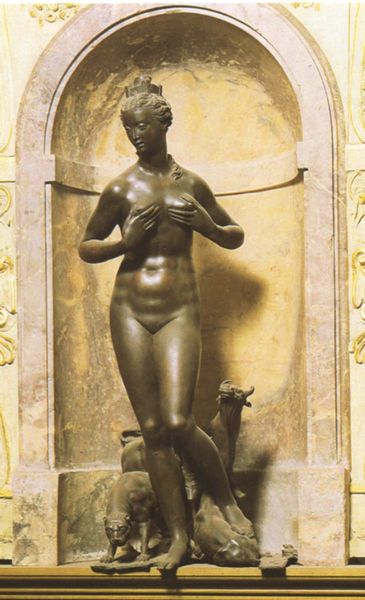
Titel: Ops, Göttin des Überflusses
Künstler: Bartolomeo Ammannati
Standort: Florenz, Palazzo Vecchio (EU - I - Toskana)
Schlagwörter: akt, hand, kopf, nackt, schatten, brust, busen, frau, marmor, hund, tier, tiere, wand, architektur, arme, stein, hände, innenraum, figur, schultern, skulptur, statue, lächeln, brüste, füße, bogen, arch, crown, hands, white, black, hair, woman, yellow, brown, kicht, bauch, bronze, nackte, plastik, scham, foto, erker, nische, kupfer, göttin, pantheon, rom, antik, zeus, naked, nude, nymphe, young, venus, feet, stand, heilige, niesche, light, schafe, ochse, stier, shadow, animals, dog, sculpture, diana, marble, schopf, cupola, large, shiny, löwin, panter, wölfe, animal, legs, cow, fingers, breasts, goddess, shoulders, bull, goat, vollplastik, standing, beast, photograph, niche, queen, plinth, knees, alcove, stucco, ceres, rust, königen, athena, ivory, ox, toes, carved, three quarter, polished, modest, stadtgründerin, matte, covering, breass, stepping, lemur, squeezing breasts, holding breasts, left foot back, padestal